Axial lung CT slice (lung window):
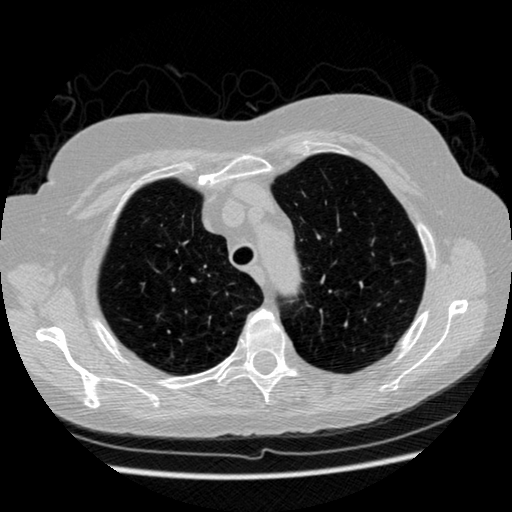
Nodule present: no